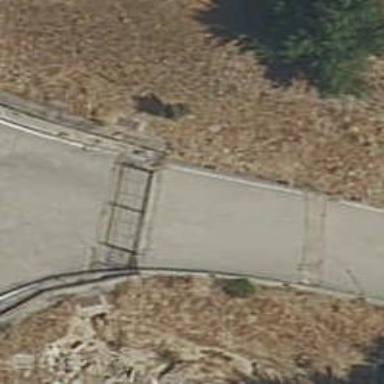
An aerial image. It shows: Gate.